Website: home-depot
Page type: receipt
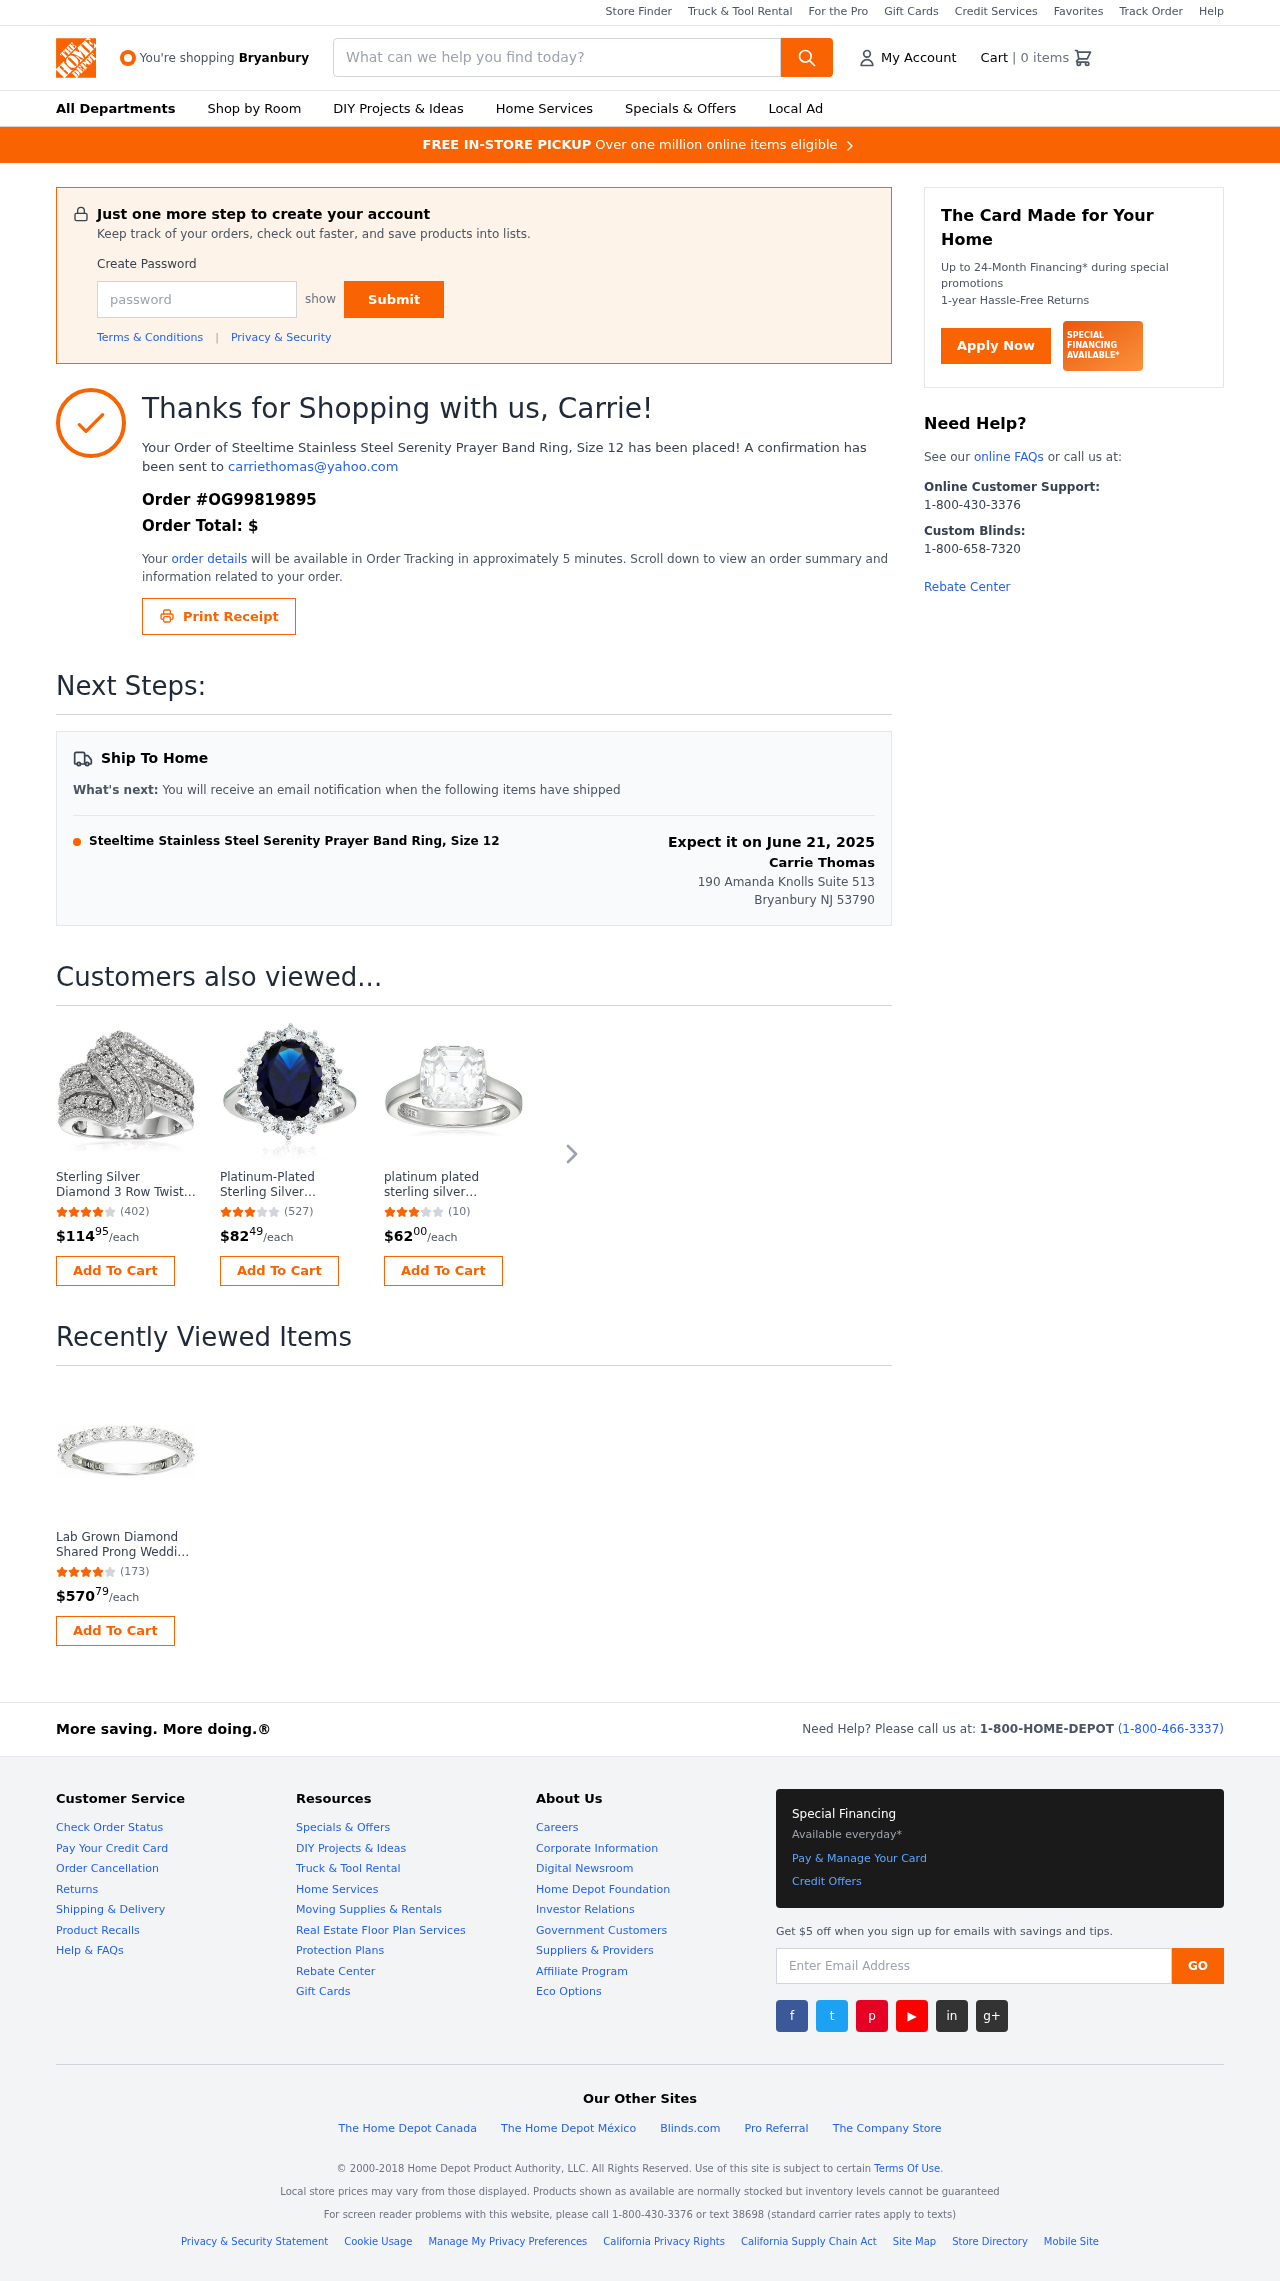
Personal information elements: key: PII_CITY
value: Bryanbury
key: PII_EMAIL
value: carriethomas@yahoo.com
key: PII_FIRSTNAME
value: Carrie
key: PII_FULLNAME
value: Carrie Thomas
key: PII_POSTCODE
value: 53790
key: PII_STATE_ABBR
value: NJ
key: PII_STREET
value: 190 Amanda Knolls Suite 513
Product elements: key: PRODUCT1_NAME
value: Steeltime Stainless Steel Serenity Prayer Band Ring, Size 12
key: PRODUCT2_NAME
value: Sterling Silver Diamond 3 Row Twist Fashion Band Ring (1/10 cttw), Size 7
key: PRODUCT2_NUM_RATINGS
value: (402)
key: PRODUCT2_PRICE
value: $11495
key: PRODUCT3_NAME
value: Platinum-Plated Sterling Silver Celebrity "Kate" Ring made with Swarovski Zirconia Accents, Size 6
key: PRODUCT3_NUM_RATINGS
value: (527)
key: PRODUCT3_PRICE
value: $8249
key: PRODUCT4_NAME
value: platinum plated sterling silver swarovski zirconia asscher cut solitaire ring, size 7
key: PRODUCT4_NUM_RATINGS
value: (10)
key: PRODUCT4_PRICE
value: $6200
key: PRODUCT5_NAME
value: Lab Grown Diamond Shared Prong Wedding Band in 14k White Gold (1/2 CT.TW., I-J Color, SI1-SI2 Clarit
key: PRODUCT5_NUM_RATINGS
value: (173)
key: PRODUCT5_PRICE
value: $57079
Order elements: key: ORDER_NUM_ITEMS
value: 0
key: ORDER_ID
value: OG99819895
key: ORDER_TOTAL
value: $
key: ORDER_DELIVERY_DATE
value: Expect it on June 21, 2025
Search elements: key: HEADER_SEARCH
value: What can we help you find today?